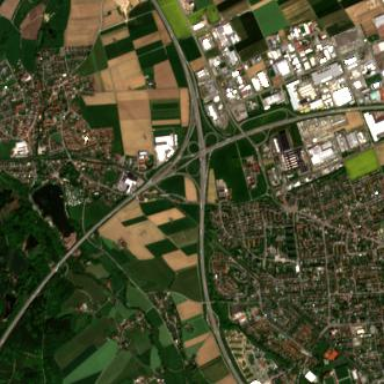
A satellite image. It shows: Interchange at the motorway.